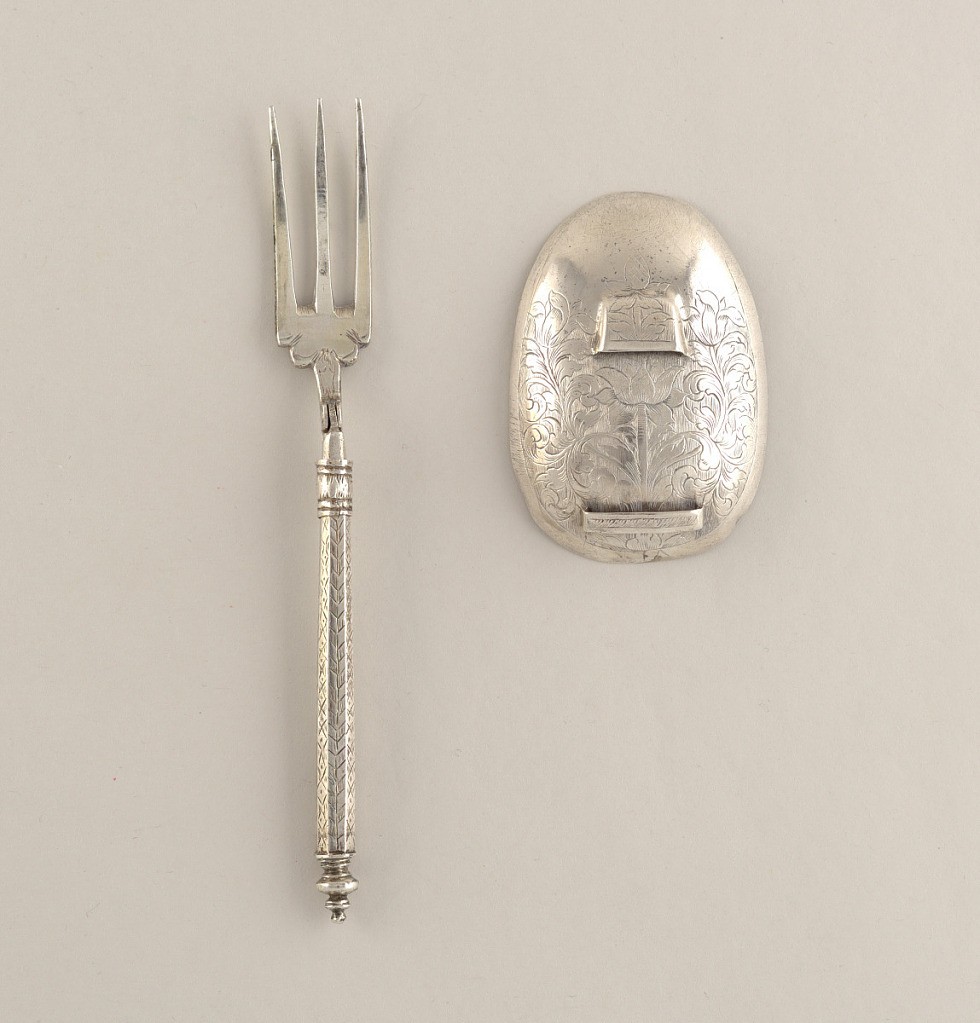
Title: Folding Fork with Attachable Spoon Bowl
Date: ca. 1640
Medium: silver
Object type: fork and spoon bowl
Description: Folding fork (a) with attachable spoon bowl (b). Fork (a) has three curved tines, shoulders scrolled. Hinged at neck, with faceted sliding lock bar. Octagonal handle with engraved fishbone decoration, baluster-shaped finial at terminal. Large oval spoon bowl (b) with three rings on the reverse side to insert tines of the fork when attached, with fork handle serving as spoon handle when attached. Simple trefoil engraved decoration on the base of interior of bowl.